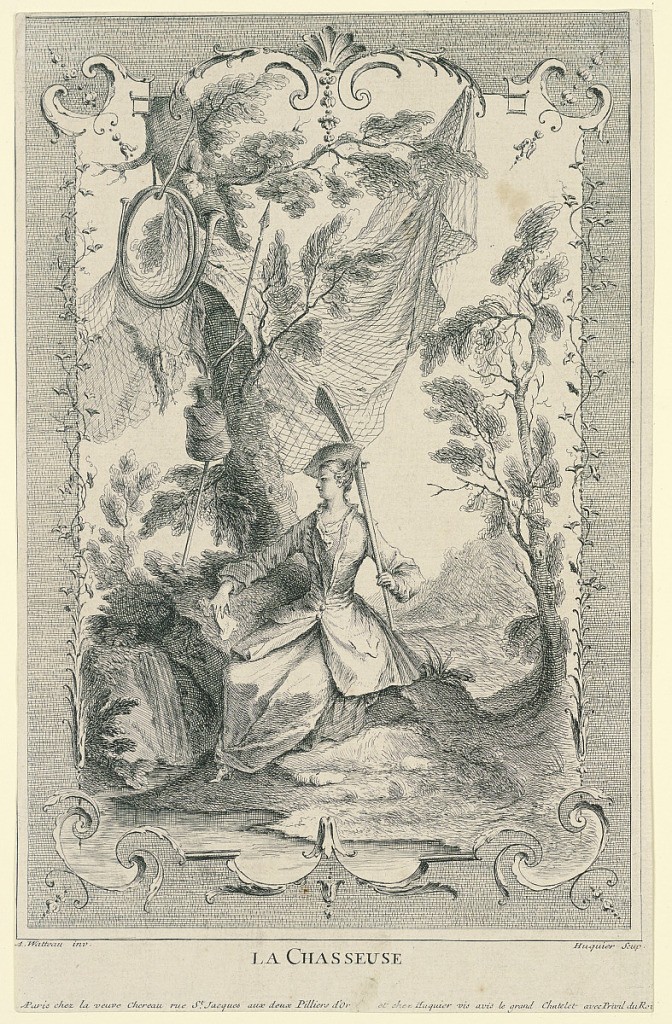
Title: La Chasseuse
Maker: Gabriel Huquier, French, 1695–1772
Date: ca. 1730
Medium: Etching on paper
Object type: Print
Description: Goncourt 245. Dacier - Vuaflart.